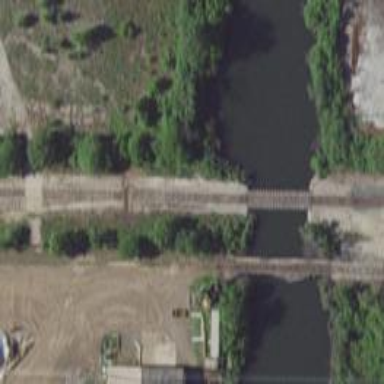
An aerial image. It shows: Bridge for railway spur.